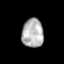
Tissue: prostate
Cell type: T cells
Senescence score: 0.356
Nuclear area (px): 611
Mean DAPI intensity: 177.527